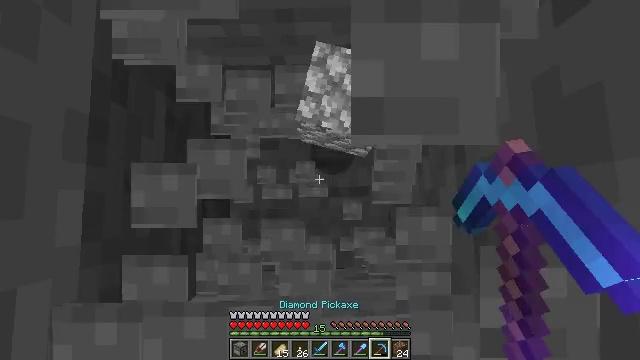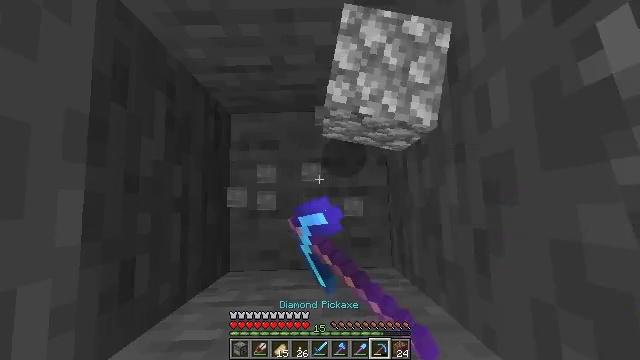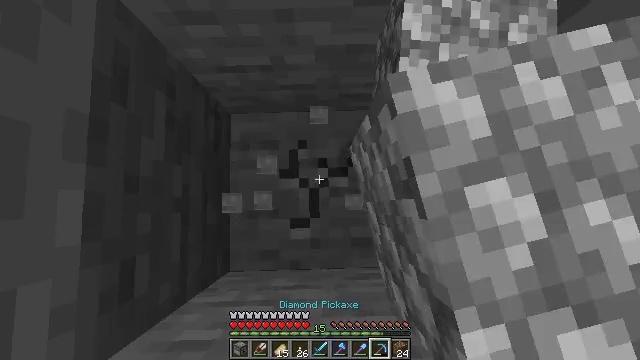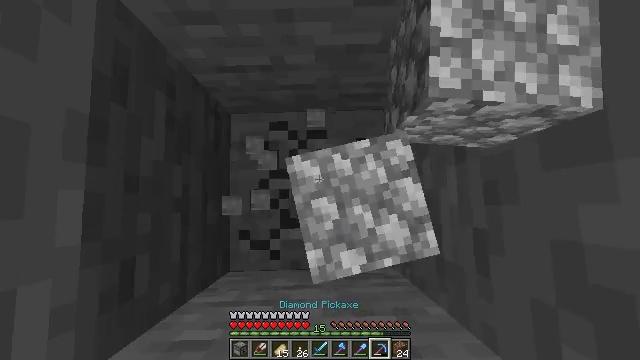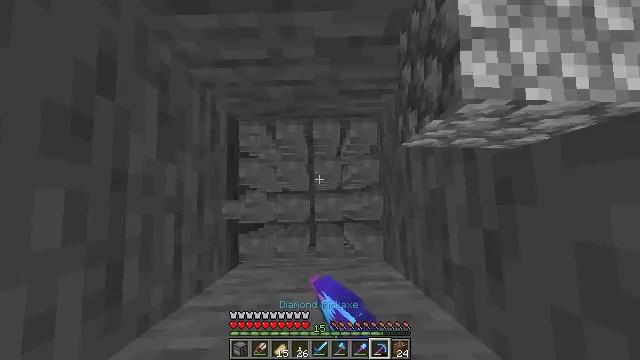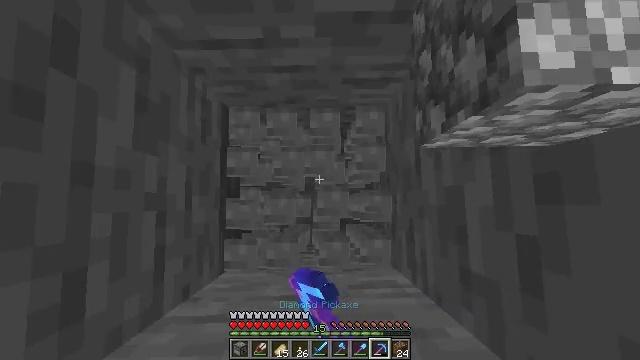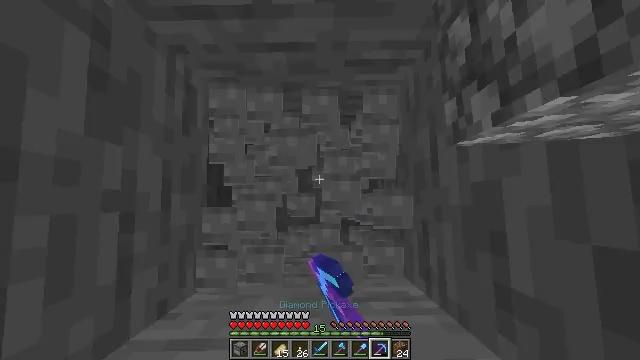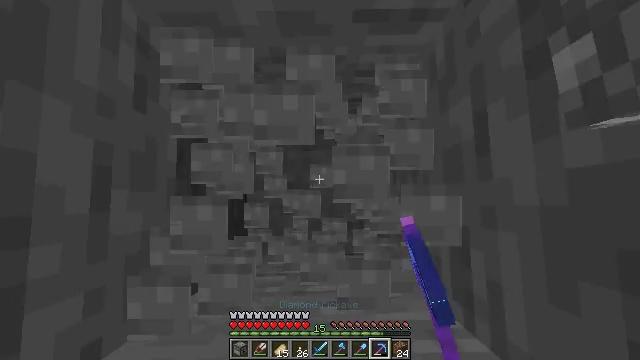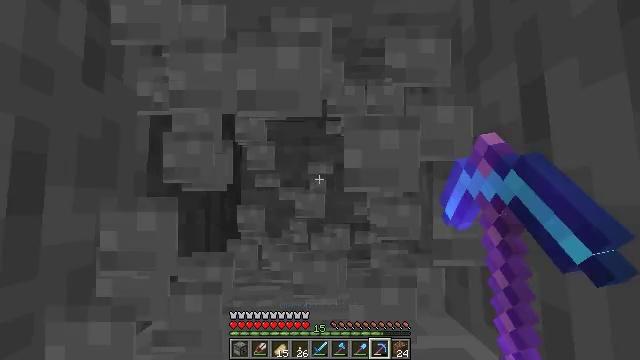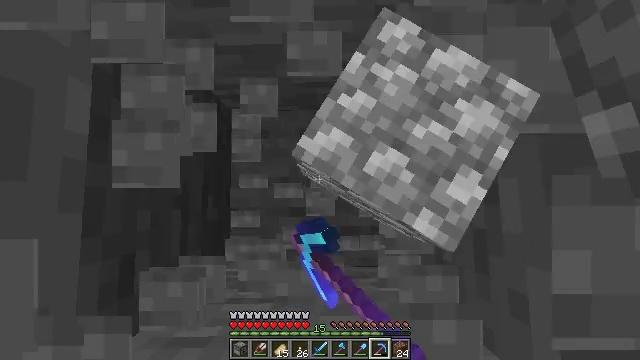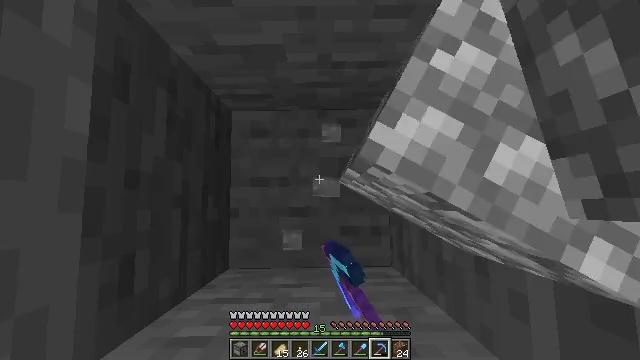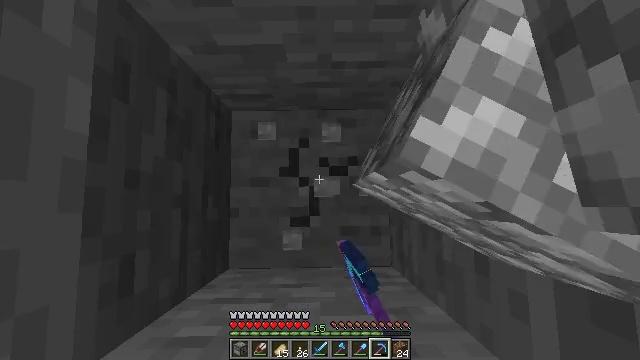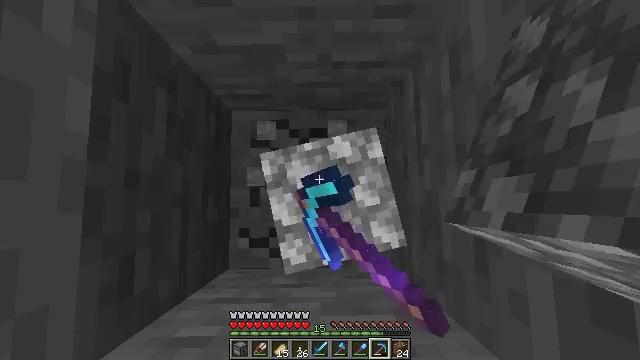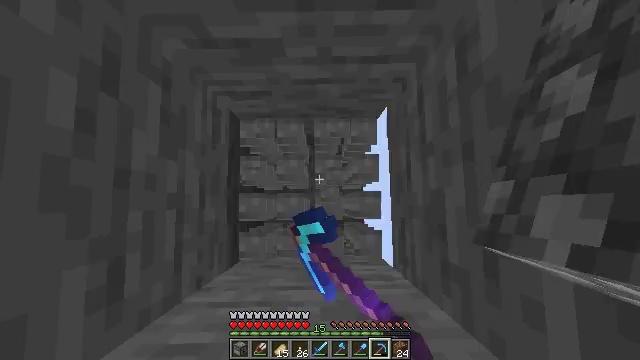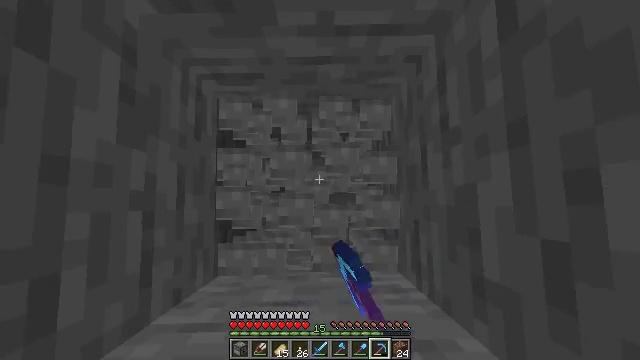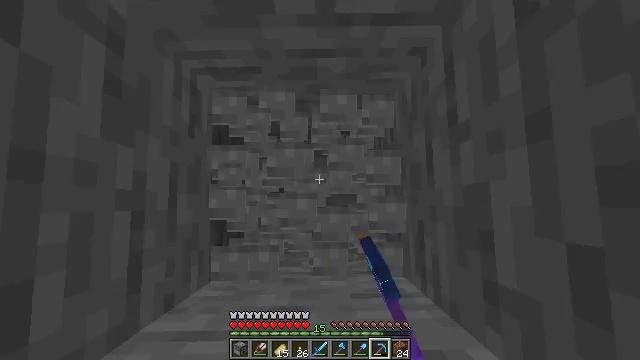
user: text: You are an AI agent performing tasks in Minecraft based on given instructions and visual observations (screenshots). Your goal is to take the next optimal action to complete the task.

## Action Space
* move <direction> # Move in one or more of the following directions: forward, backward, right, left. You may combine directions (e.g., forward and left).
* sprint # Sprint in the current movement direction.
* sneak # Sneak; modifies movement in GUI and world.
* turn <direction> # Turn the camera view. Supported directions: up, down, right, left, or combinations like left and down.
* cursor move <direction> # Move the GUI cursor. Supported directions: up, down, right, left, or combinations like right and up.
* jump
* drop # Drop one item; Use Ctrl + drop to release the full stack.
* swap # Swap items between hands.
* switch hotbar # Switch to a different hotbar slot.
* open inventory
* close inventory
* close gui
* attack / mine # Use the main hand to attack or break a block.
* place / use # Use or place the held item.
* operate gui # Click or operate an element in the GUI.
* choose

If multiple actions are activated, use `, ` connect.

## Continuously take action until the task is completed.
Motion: motion action
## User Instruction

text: Harvest stone in the caves.
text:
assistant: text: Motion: attack / mine
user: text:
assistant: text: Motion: attack / mine
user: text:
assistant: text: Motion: attack / mine
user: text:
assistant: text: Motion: attack / mine
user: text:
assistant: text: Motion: attack / mine
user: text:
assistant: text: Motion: attack / mine
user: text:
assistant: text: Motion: attack / mine
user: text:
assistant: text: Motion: attack / mine
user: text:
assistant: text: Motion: attack / mine
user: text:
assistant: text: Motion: attack / mine
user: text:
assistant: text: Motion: attack / mine
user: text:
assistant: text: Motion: attack / mine
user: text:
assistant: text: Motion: attack / mine
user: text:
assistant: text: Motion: attack / mine
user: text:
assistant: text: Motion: attack / mine
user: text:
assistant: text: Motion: attack / mine
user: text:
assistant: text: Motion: attack / mine
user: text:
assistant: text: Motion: attack / mine
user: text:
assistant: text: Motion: attack / mine
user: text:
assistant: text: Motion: attack / mine
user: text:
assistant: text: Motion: attack / mine
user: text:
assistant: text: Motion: attack / mine
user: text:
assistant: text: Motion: attack / mine
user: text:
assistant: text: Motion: attack / mine
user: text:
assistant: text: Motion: attack / mine
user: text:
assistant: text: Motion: attack / mine
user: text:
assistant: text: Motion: attack / mine
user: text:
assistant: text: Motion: attack / mine
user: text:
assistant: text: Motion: attack / mine
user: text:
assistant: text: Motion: attack / mine